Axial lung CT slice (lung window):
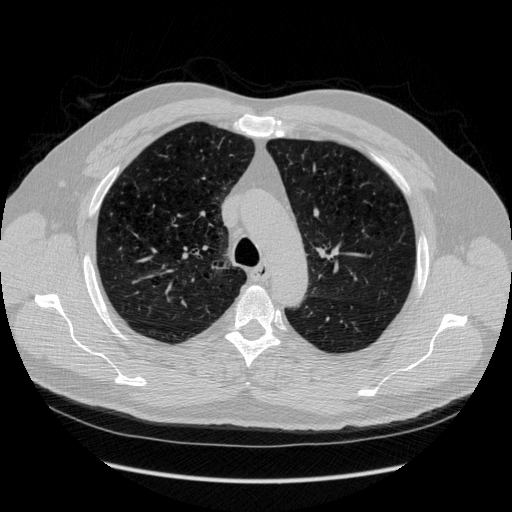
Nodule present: no